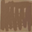
Piece: xx